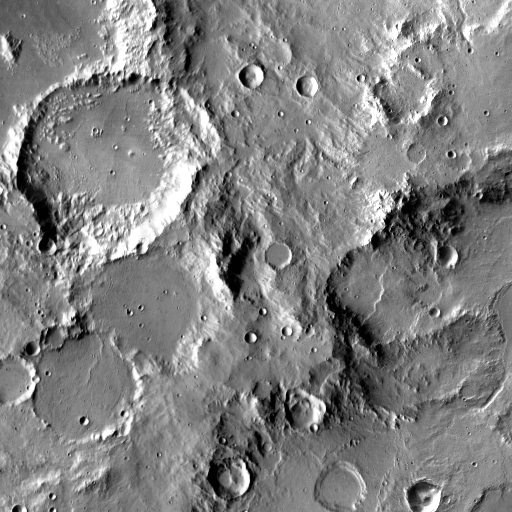
Crater classes present: Background, Other, Layered, Buried, Secondary